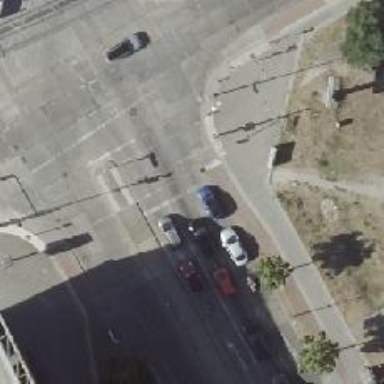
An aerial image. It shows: Road with traffic signals.